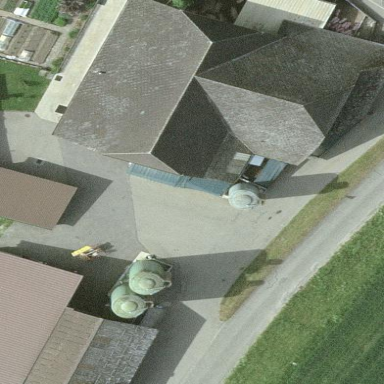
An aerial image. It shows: Barn.